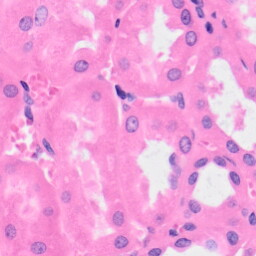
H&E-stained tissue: Kidney